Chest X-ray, PA view. Patient: 51 years old, sex M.
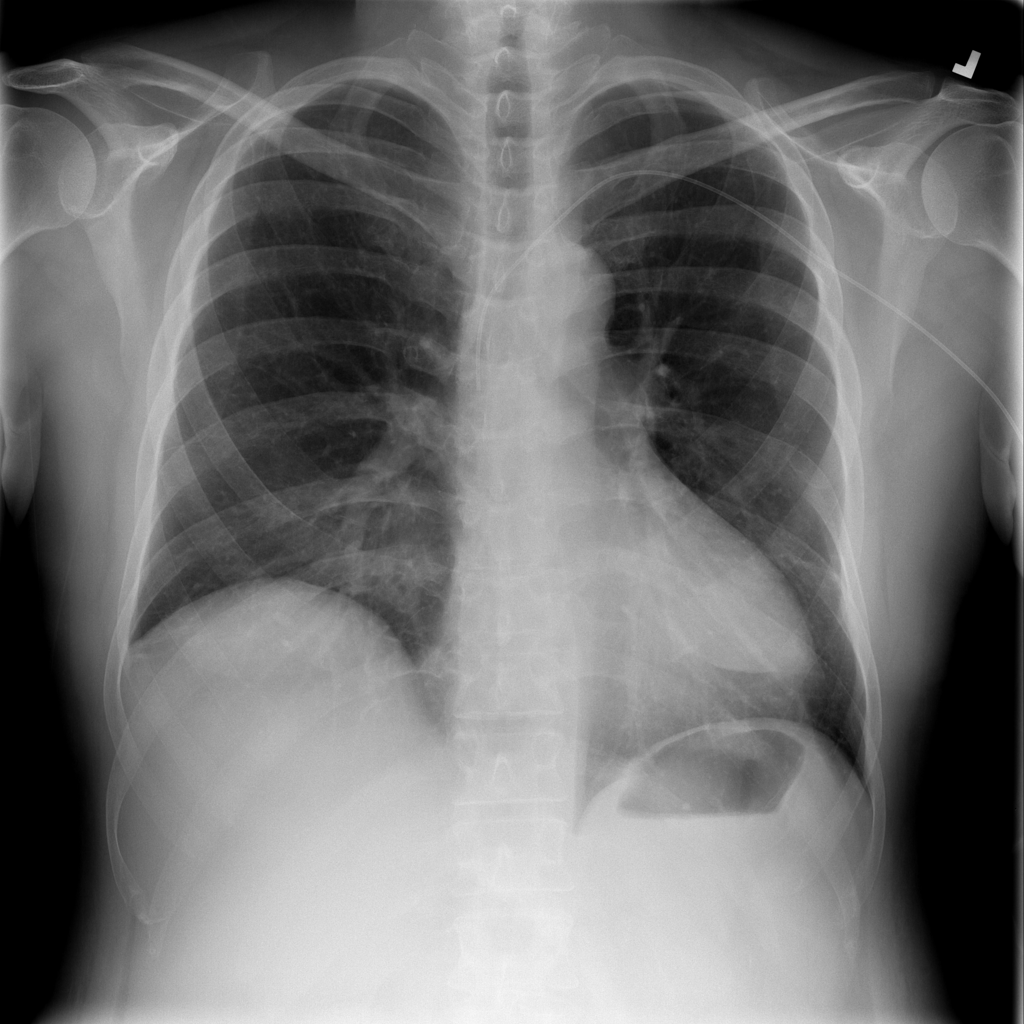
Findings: Atelectasis